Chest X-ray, AP view. Patient: 56 years old, sex M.
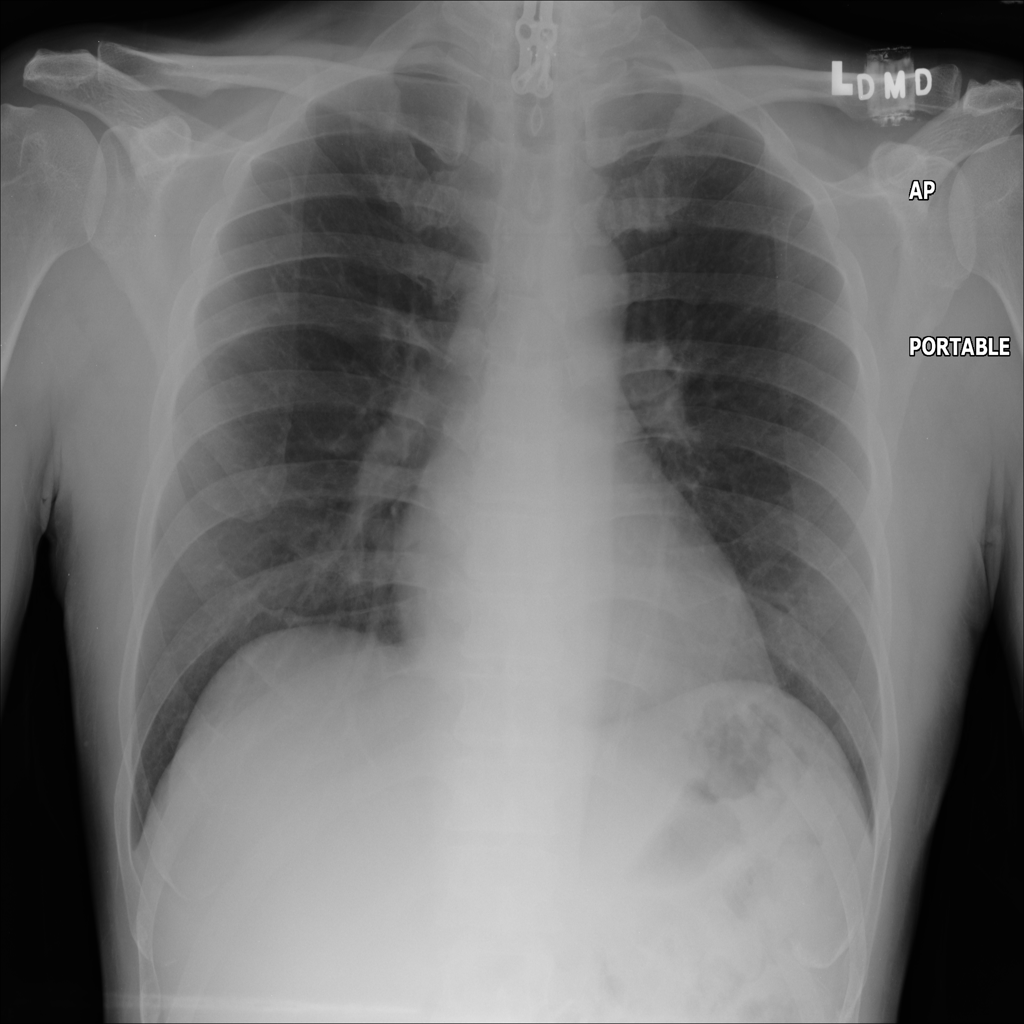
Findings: No Finding